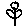
Label: flower